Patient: sex M, age 68
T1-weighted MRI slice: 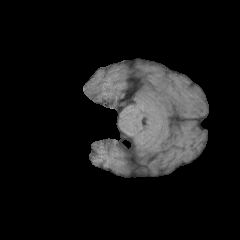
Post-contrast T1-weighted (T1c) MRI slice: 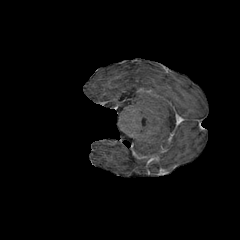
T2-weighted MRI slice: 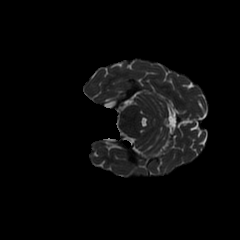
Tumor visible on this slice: no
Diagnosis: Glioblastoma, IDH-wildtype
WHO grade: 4